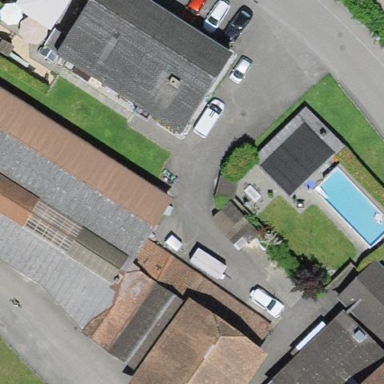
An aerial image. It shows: Warehouse building.